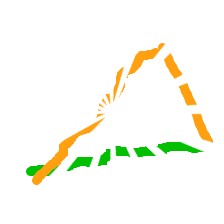
Shape: triangle